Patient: sex F, age 34
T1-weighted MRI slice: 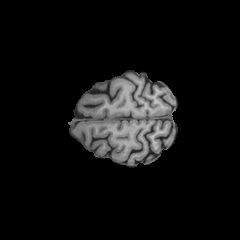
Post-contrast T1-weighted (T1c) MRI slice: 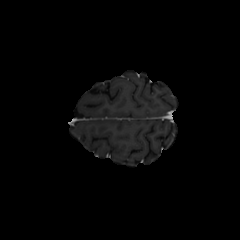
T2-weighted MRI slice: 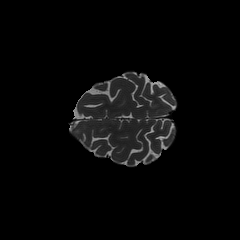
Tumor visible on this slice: yes
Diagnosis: Astrocytoma, IDH-mutant
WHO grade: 2